Field crop: maize
Growth stage: 2
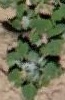
Species: chenopodium